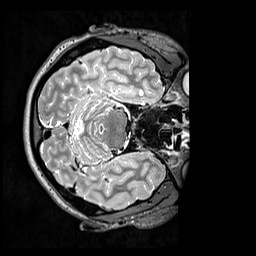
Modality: T2w
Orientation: axial
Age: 21
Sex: female
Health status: healthy
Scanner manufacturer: siemens
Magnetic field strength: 3 T
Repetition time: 3.2 s
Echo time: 0.568 s